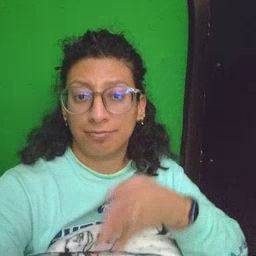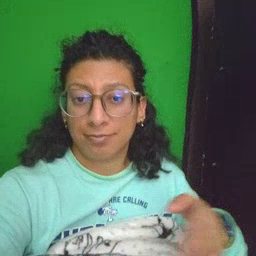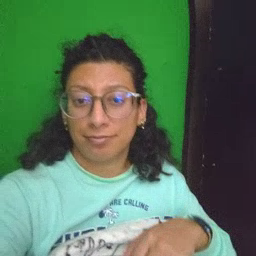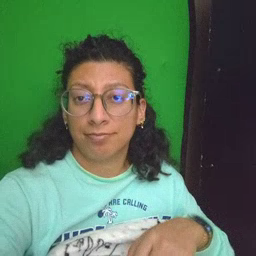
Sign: jeans